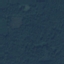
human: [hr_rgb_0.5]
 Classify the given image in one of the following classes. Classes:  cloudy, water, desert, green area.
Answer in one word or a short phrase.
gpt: green area